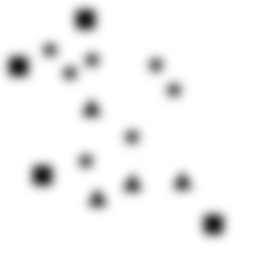
Squares: 4
Triangles: 4
Stars: 7
Total shapes: 15